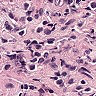
Metastatic tissue present: no